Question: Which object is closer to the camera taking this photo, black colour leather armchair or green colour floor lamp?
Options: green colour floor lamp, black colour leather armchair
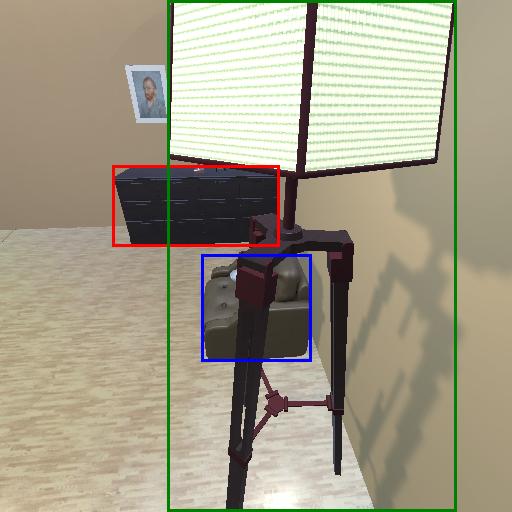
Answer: green colour floor lamp